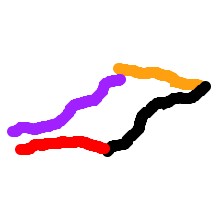
Shape: parallelogram